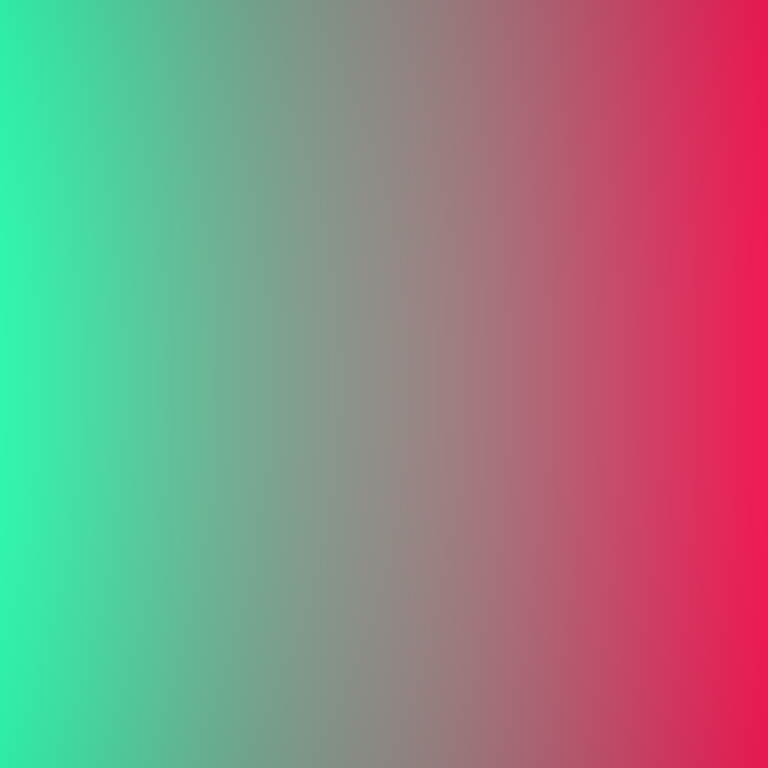
Abstract light effect, smooth gradient from vibrant green to intense red, energetic atmosphere, soft blend, no room, no furniture, no objects.